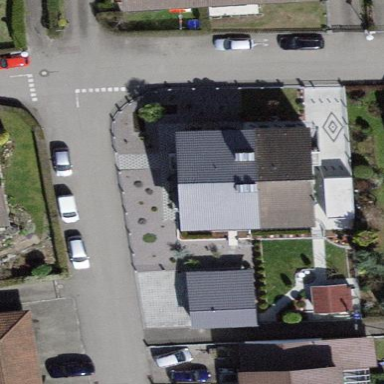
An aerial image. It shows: Semidetached house with gabled roof.